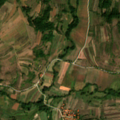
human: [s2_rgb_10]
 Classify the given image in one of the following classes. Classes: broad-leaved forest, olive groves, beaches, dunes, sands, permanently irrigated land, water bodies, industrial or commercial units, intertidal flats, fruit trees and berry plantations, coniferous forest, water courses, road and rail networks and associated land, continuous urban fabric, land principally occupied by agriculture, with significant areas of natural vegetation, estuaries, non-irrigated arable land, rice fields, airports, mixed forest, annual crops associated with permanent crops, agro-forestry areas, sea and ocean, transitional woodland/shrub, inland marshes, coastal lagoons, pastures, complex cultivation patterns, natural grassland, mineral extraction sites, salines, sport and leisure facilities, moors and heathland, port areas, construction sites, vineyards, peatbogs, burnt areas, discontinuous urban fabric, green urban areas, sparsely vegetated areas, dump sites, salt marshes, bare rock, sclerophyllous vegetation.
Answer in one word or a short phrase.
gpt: complex cultivation patterns, land principally occupied by agriculture, with significant areas of natural vegetation, broad-leaved forest